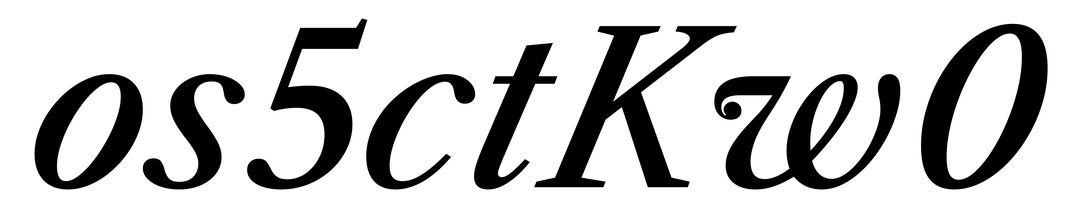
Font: LibreCaslonText-Italic_Medium_Italic